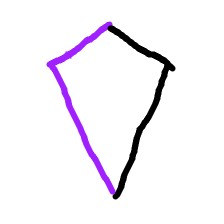
Shape: kite